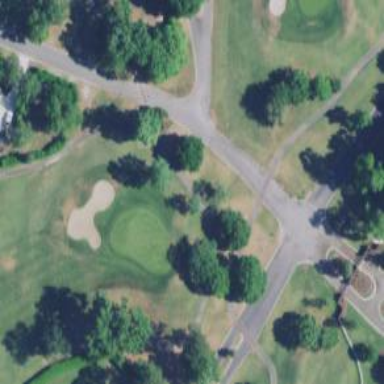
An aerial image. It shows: Service road used as golf cart path.